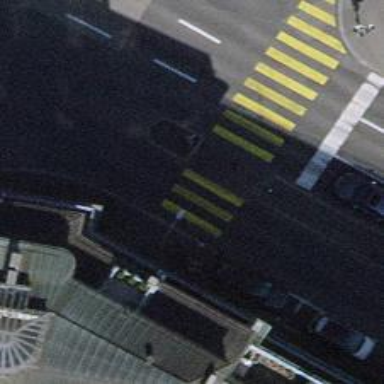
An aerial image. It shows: Crossing with traffic signals.